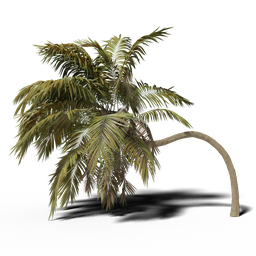
Label: nature